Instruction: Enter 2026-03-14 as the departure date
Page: home
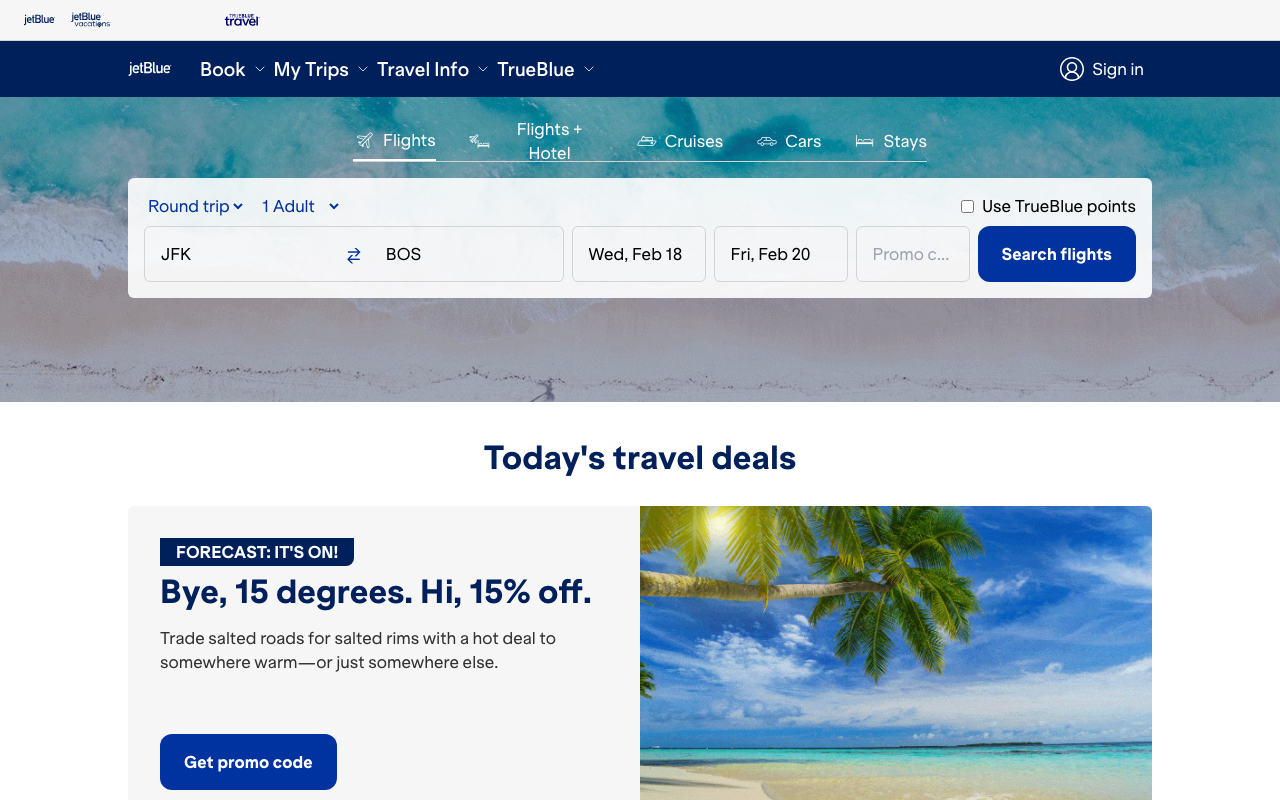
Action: type